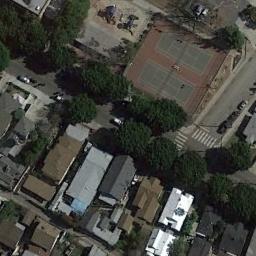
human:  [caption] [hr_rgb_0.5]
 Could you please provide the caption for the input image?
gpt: There is a road between the tennis court and the residential area .

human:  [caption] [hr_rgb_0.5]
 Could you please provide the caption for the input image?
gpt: There are many different shapes and sizes of buildings next to the tennis courts .

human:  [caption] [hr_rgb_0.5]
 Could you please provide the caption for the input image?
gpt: There are two tennis courts, one of which shows only a corner .

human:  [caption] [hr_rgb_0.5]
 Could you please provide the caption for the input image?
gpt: The tennis court is next to some buildings and trees .

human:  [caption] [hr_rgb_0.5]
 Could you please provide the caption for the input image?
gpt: There are some green trees and buildings near the tennis court .